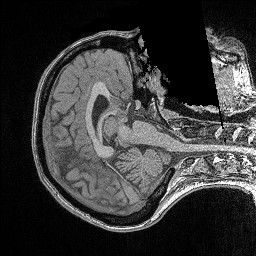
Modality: FLASH
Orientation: axial
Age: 31
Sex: female